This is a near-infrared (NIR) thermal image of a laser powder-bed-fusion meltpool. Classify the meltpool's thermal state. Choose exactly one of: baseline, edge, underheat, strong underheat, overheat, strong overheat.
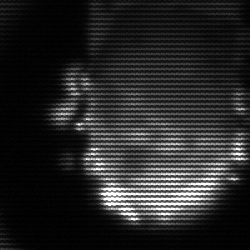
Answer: baseline